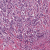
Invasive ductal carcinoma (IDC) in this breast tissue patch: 1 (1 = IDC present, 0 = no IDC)